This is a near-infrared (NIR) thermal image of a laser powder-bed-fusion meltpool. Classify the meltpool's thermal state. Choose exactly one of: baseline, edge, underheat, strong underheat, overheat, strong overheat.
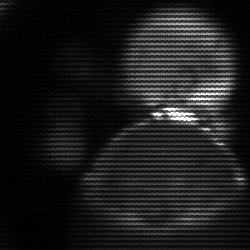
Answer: edge